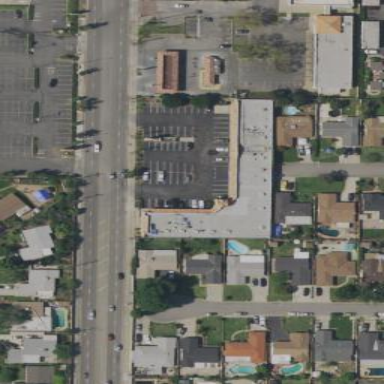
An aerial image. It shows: Retail building.